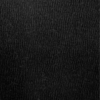
Label: dusty